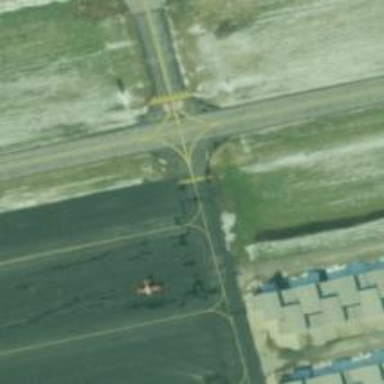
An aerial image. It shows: View of taxiway at the airport.